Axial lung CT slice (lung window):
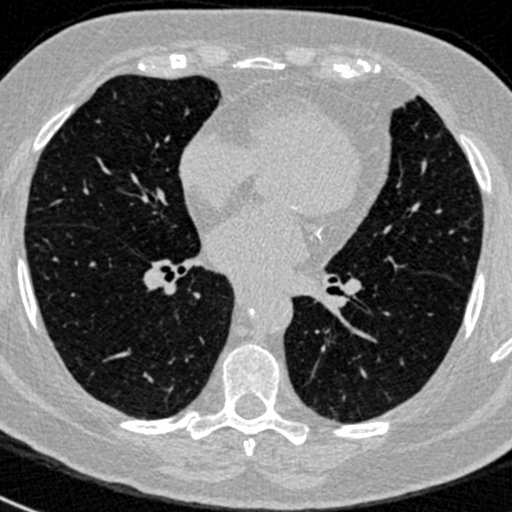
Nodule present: no